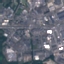
Label: Industrial